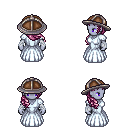
a pixel art fantasy rpg character, female body template, dark elf, purple skin, underdress, white pants, pink right-swept hairstyle, chain helm, white cloth bandages, black shoes, four views (front, back, left, right), 2x2 character sprite sheet, small pixel art, hard edges, no anti-aliasing